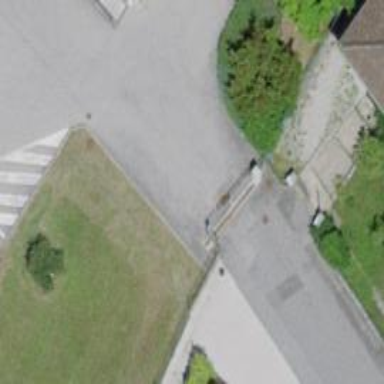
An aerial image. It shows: Gate.